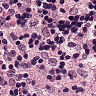
Metastatic tissue present: no